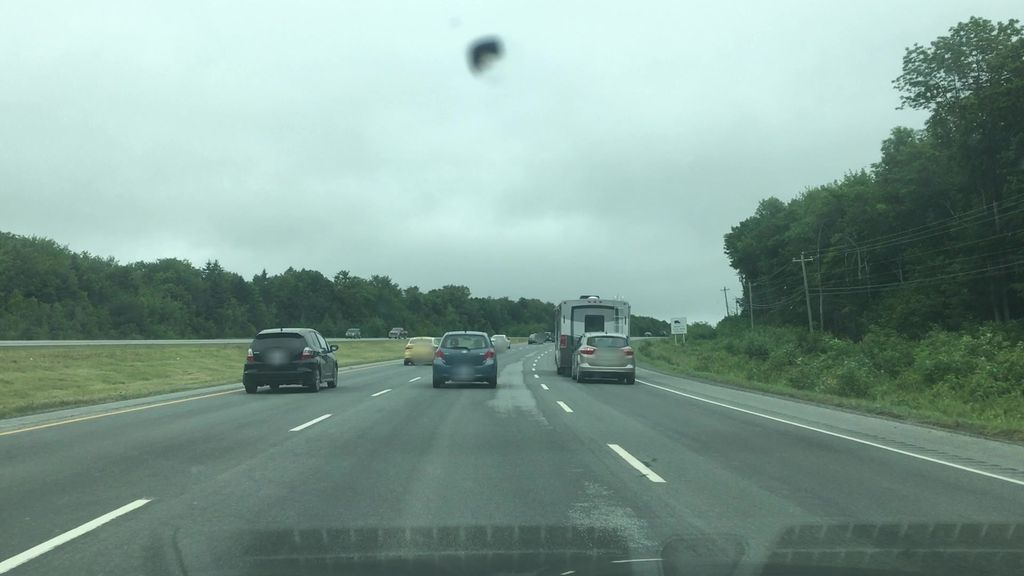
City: halifax